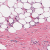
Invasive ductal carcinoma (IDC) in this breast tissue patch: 0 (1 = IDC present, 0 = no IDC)